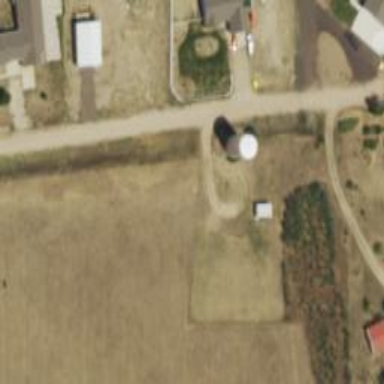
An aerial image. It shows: Water tower that is man-made.